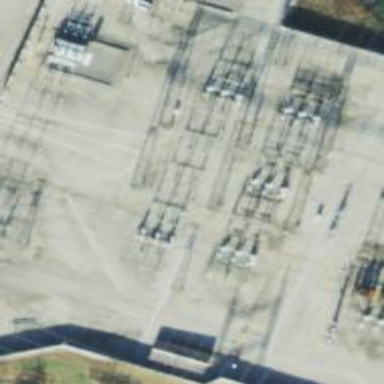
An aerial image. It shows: Switch used for power control.